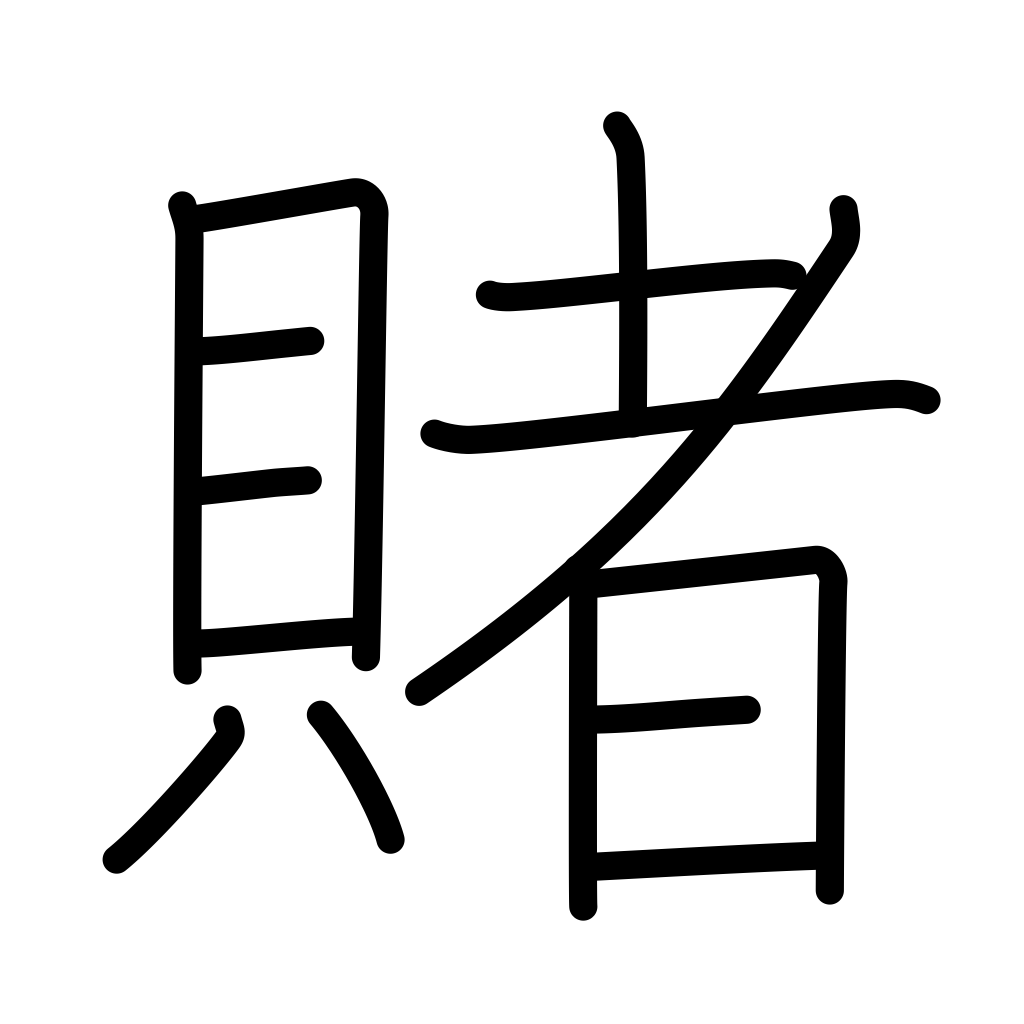
Meaning: gamble, wager, bet